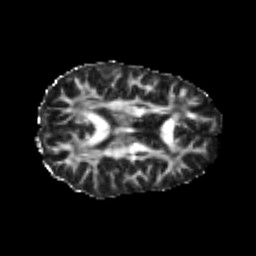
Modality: FA
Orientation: axial
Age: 22
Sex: female
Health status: healthy
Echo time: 0.074 s